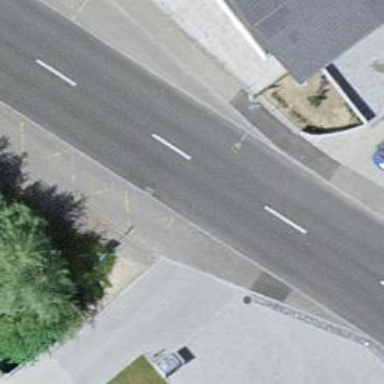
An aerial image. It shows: Public transport stop position.